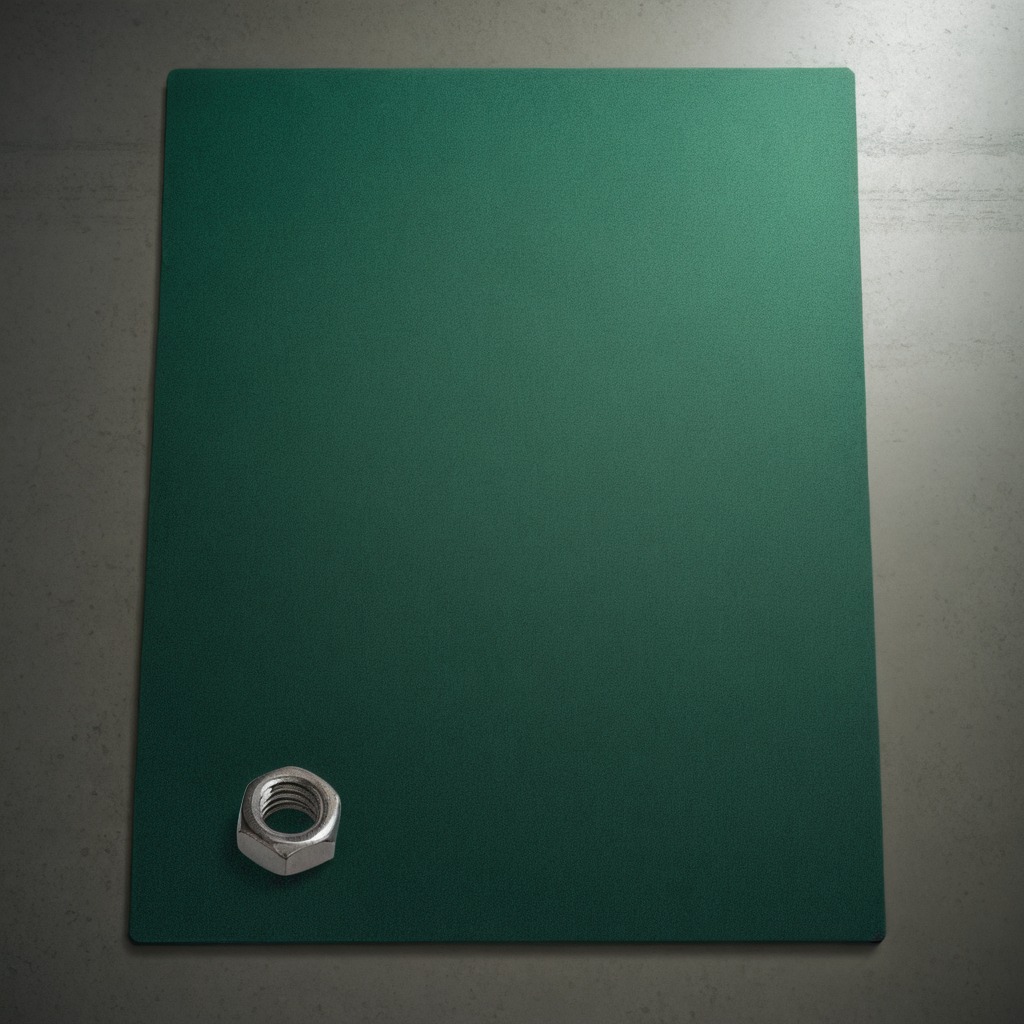
A metal nut is lying on the tabletop.